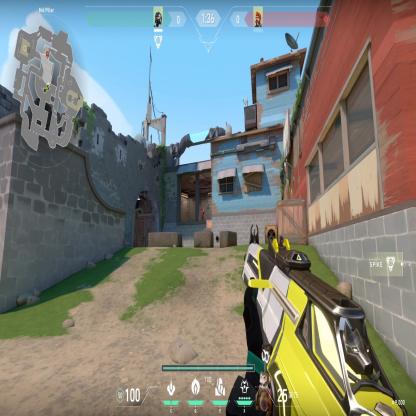
Label: enemy